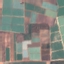
Land use / land cover class: PermanentCrop